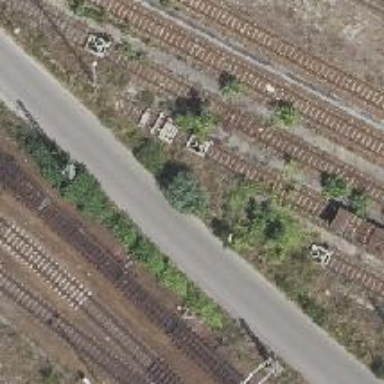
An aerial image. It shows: Railway yard used for servicing trains.